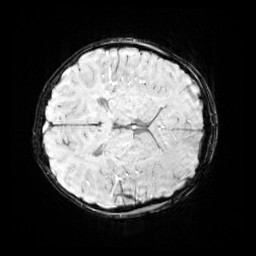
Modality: SWI
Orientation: axial
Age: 9
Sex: male
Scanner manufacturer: siemens
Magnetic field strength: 3 T
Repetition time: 0.027 s
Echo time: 0.02 s